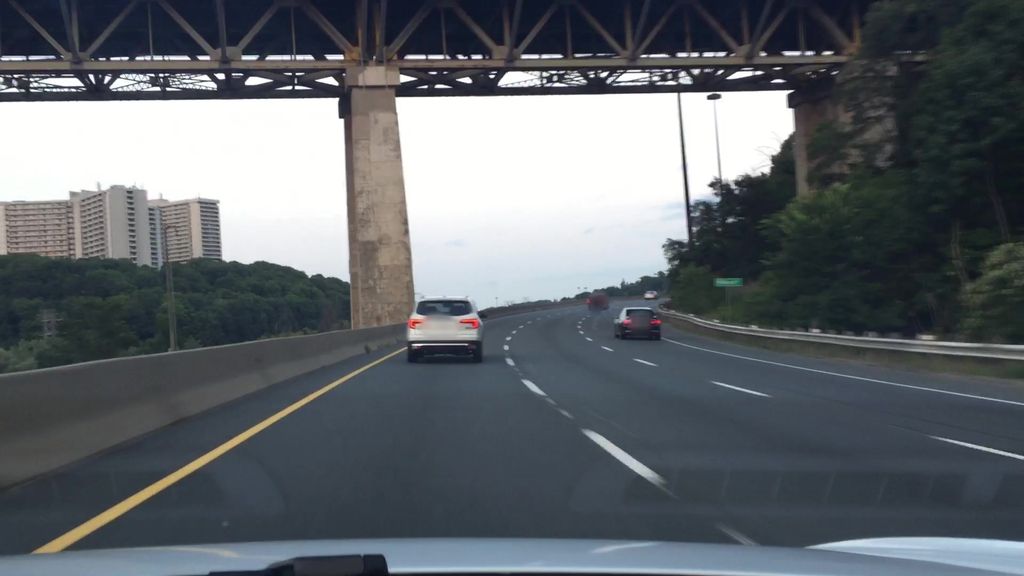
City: toronto